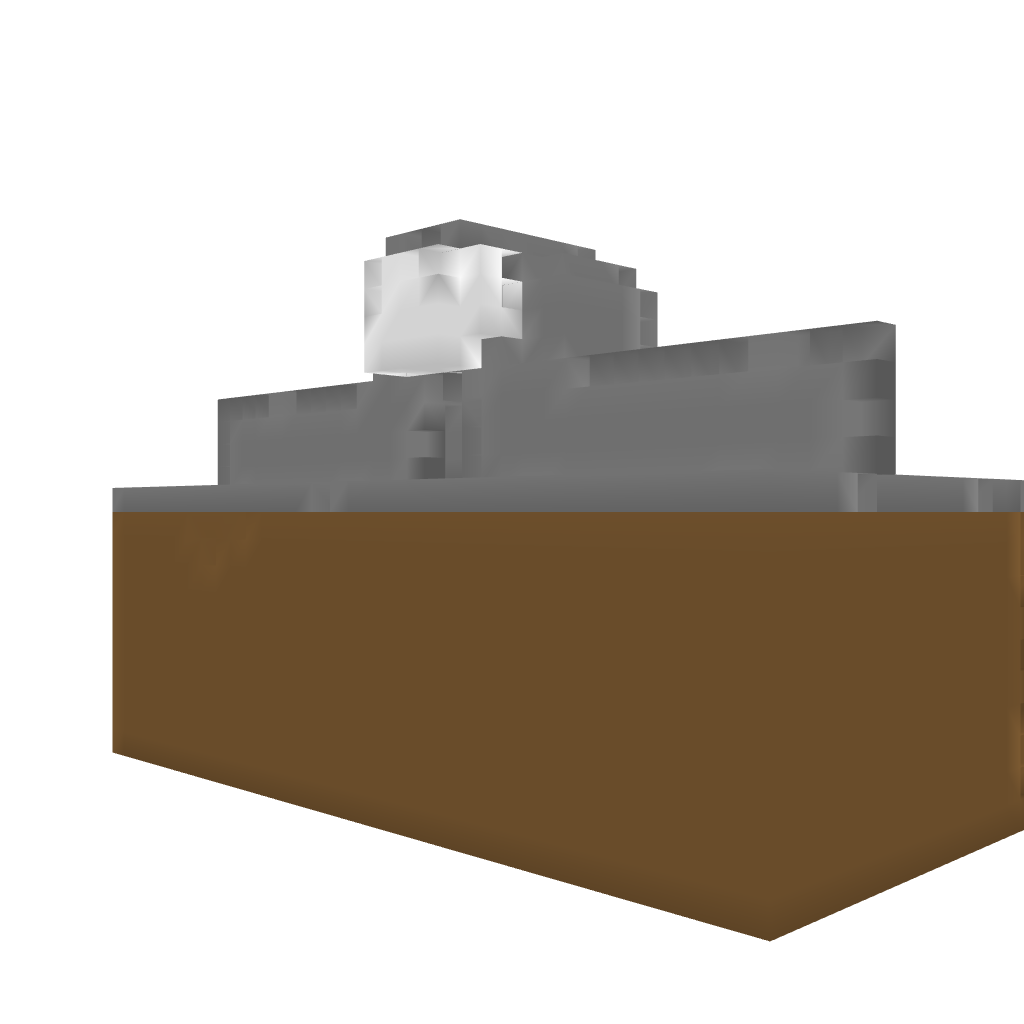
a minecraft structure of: Futuristic Redstone Gate bad low quality